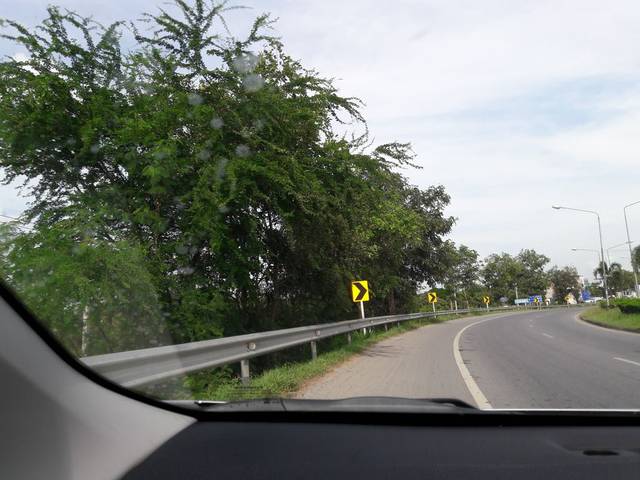
Region: Thailand
Coordinates: 14.592, 100.441